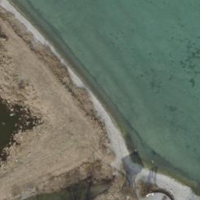
EUNIS habitat code: 14
Species observed at this site:
Corvus corone
Alcedo atthis
Sylvia borin
Bucephala clangula
Aegithalos caudatus
Sylvia atricapilla
Larus cachinnans
Spinus spinus
Poecile palustris
Larus michahellis
Cygnus olor
Gavia arctica
Ardea alba
Erithacus rubecula
Phoenicurus ochruros
Certhia familiaris
Rissa tridactyla
Corvus corax
Cyanistes caeruleus
Riparia riparia
Mergus serrator
Sturnus vulgaris
Chloris chloris
Larus canus
Pyrrhula pyrrhula
Troglodytes troglodytes
Corvus frugilegus
Passer domesticus
Mareca penelope
Passer montanus
Calidris alpina
Turdus merula
Lophodytes cucullatus
Spatula clypeata
Mareca strepera
Hirundo rustica
Mergus merganser
Milvus milvus
Milvus migrans
Sterna hirundo
Turdus pilaris
Regulus regulus
Motacilla alba
Delichon urbicum
Anax imperator
Numenius arquata
Certhia brachydactyla
Tachybaptus ruficollis
Podiceps grisegena
Podiceps cristatus
Actitis hypoleucos
Oenanthe oenanthe
Esox lucius
Anas crecca
Turdus philomelos
Fulica atra
Falco subbuteo
Podiceps auritus
Anthus spinoletta
Dendrocopos major
Podiceps nigricollis
Buteo buteo
Anthus pratensis
Gallinago gallinago
Chroicocephalus ridibundus
Muscicapa striata
Phylloscopus collybita
Luscinia megarhynchos
Gallinula chloropus
Vulpes vulpes
Pica pica
Sitta europaea
Columba livia
Saxicola rubicola
Falco tinnunculus
Picus viridis
Acrocephalus scirpaceus
Motacilla cinerea
Acrocephalus arundinaceus
Melanitta nigra
Acrocephalus schoenobaenus
Anas platyrhynchos
Alopochen aegyptiaca
Accipiter gentilis
Aythya ferina
Streptopelia decaocto
Linaria cannabina
Aythya fuligula
Fringilla coelebs
Aythya marila
Tadorna tadorna
Carduelis carduelis
Nycticorax nycticorax
Columba palumbus
Phalacrocorax carbo
Parus major
Columba oenas
Larus argentatus
Anser anser
Squalius cephalus
Ciconia ciconia
Ichthyaetus melanocephalus
Chenonetta jubata
Cyprinus carpio